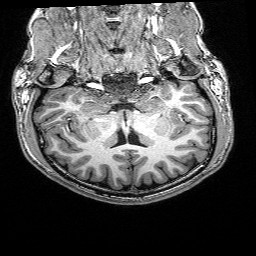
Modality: T1w
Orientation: sagittal